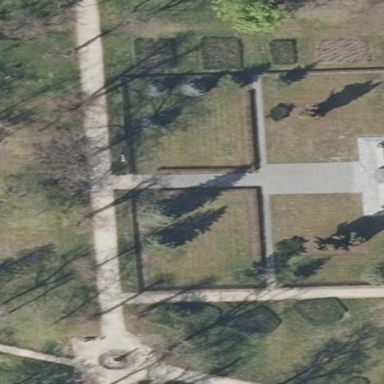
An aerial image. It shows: War memorial of historic significance.